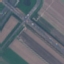
Label: Highway